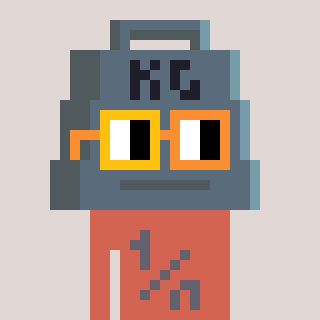
a pixel art character with square yellow and orange glasses, a weight-shaped head and a peachy-colored body on a warm background